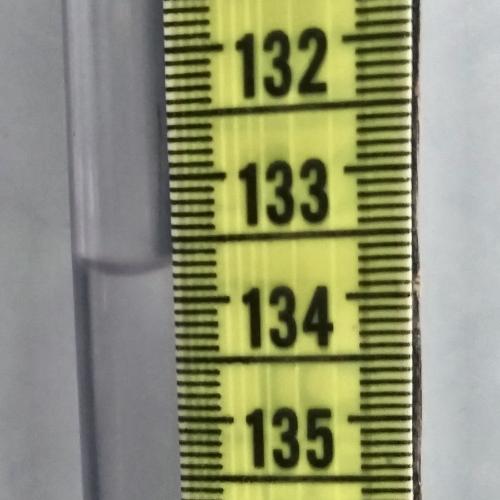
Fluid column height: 133.7 cm